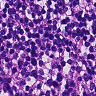
Metastatic tissue present: no